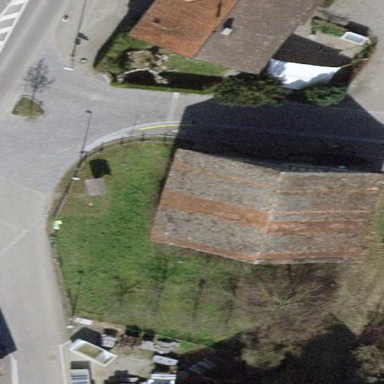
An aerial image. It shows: Barn with gabled roof made of roof tiles. The roof is oriented across the building.